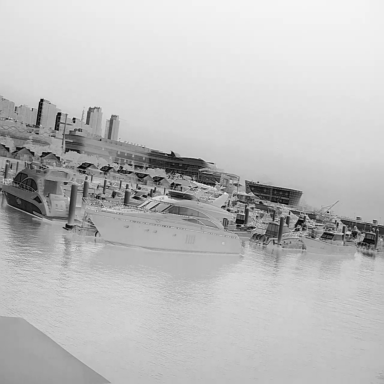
There are two canoes in the infrared image.